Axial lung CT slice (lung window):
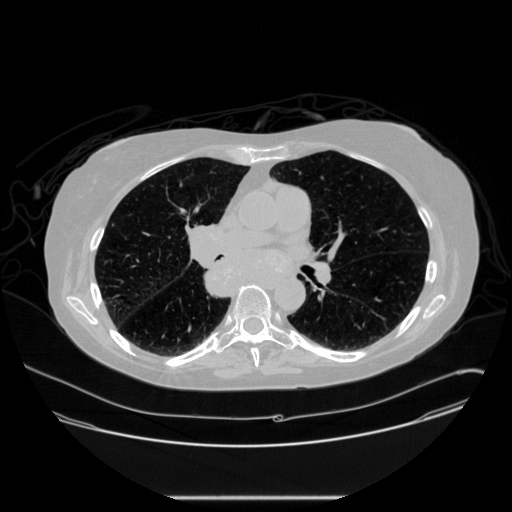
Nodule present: no